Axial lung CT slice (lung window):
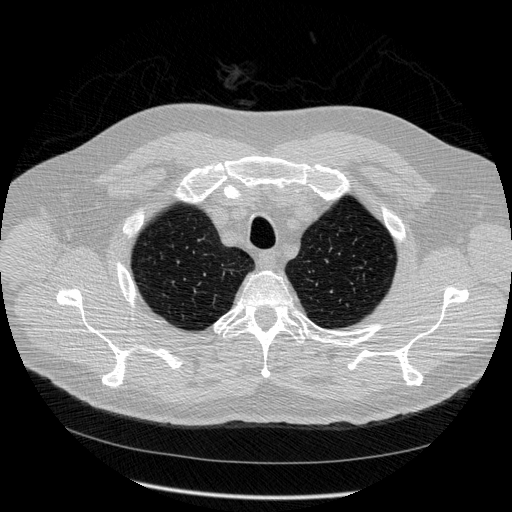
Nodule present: no